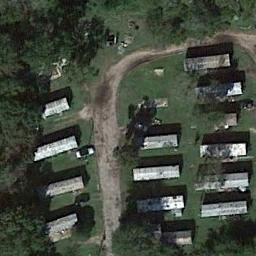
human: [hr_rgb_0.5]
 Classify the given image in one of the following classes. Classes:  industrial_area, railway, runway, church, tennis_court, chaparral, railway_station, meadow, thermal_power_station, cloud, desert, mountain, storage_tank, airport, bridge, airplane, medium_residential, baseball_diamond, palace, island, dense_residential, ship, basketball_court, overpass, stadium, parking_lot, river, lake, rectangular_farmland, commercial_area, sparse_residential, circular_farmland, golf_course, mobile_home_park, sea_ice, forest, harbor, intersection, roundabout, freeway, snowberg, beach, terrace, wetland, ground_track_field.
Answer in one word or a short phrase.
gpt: mobile_home_park